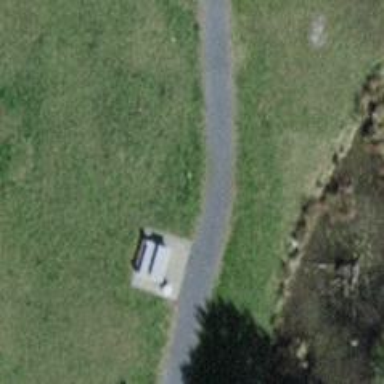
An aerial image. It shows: Bench for seating.